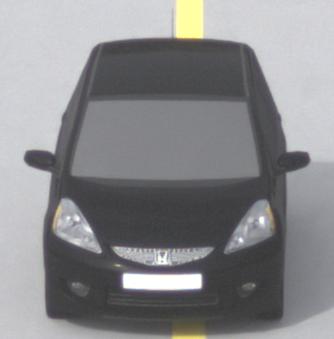
Make: Honda
Model: Jazz 1.2
Detailed model: Jazz (III) (11/08 - 04/11)
Model produced from: 2008/11
Model produced until: 2010/10
Doors: 5
Color: black
Road condition: dry road
Daytime: morning or afternoon
Contrast: low contrast